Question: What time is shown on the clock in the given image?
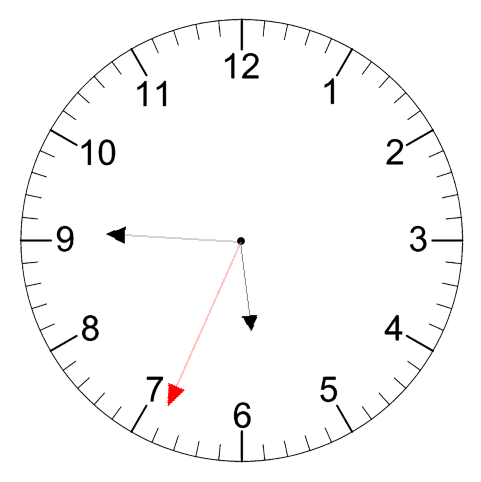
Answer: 05:45:34